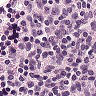
Metastatic tissue present: no